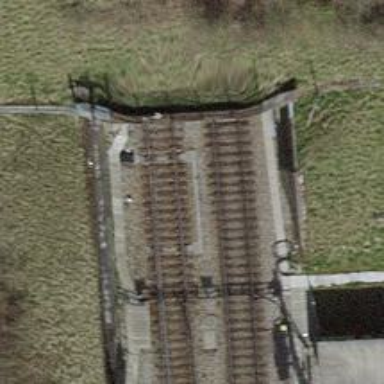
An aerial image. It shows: Single-track railway with electrified contact lines.